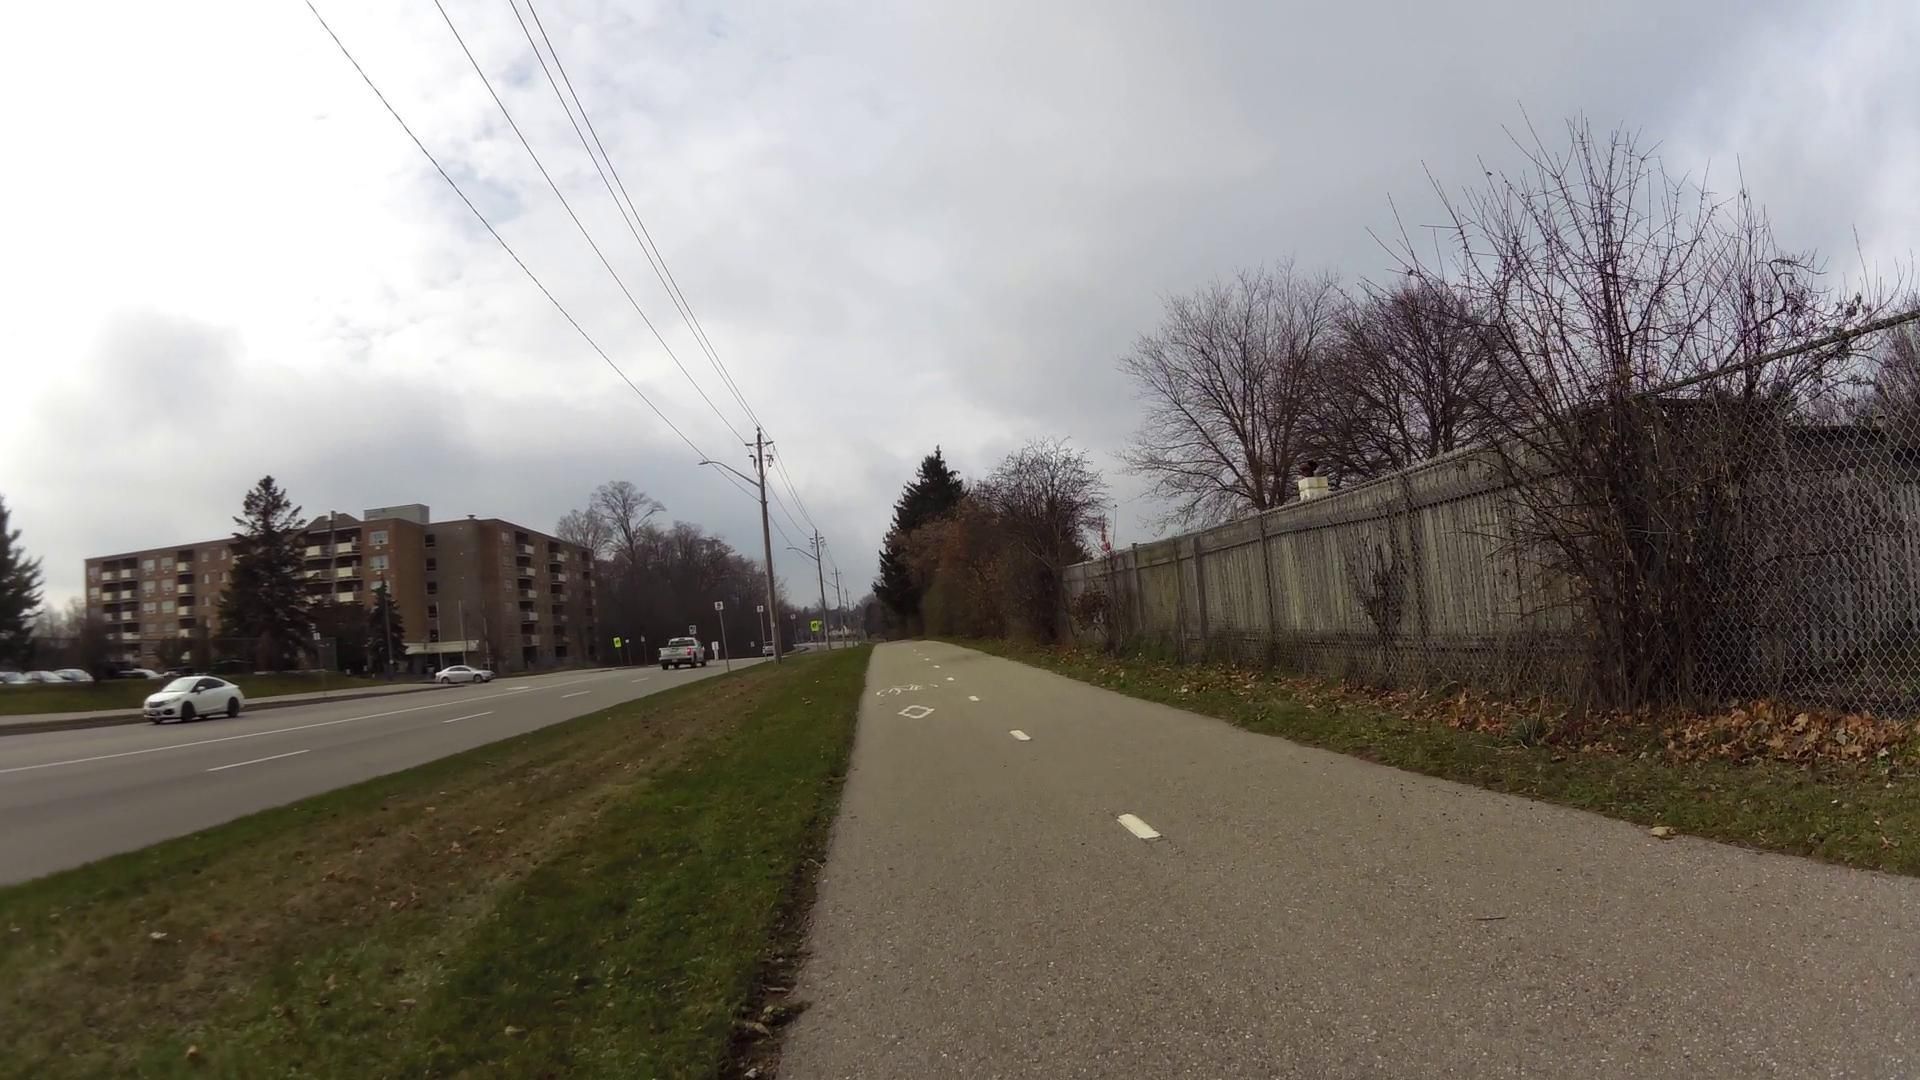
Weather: cloudy
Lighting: day
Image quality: good
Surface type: cycling surface
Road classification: path
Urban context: urban centre
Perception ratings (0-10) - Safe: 4.92, Lively: 0.71, Beautiful: 5.28, Boring: 7.04, Depressing: 5.69, Wealthy: 2.82